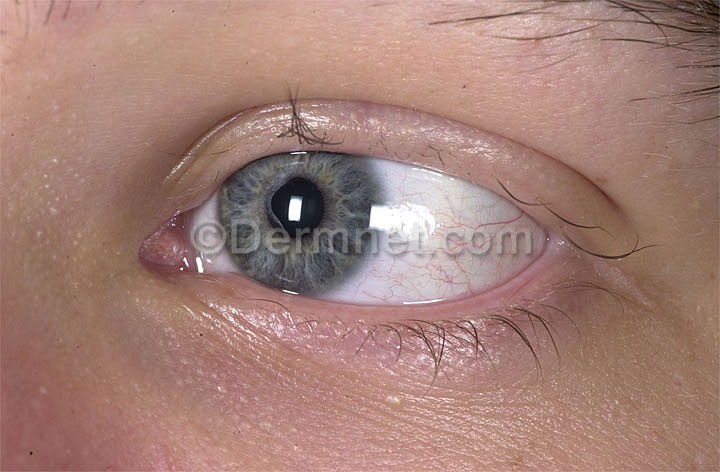
Disease: Hair Loss Photos Alopecia and other Hair Diseases